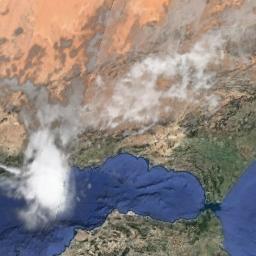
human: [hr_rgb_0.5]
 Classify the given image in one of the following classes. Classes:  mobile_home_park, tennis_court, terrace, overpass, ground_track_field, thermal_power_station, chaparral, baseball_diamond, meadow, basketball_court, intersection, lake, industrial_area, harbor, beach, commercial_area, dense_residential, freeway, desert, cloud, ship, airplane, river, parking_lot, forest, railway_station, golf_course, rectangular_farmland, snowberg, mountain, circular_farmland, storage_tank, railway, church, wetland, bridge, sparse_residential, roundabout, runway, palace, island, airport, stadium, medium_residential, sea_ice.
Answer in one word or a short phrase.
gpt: cloud